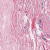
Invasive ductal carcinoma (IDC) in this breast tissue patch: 0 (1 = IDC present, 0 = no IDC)